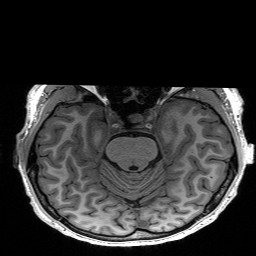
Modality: T1w
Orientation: coronal
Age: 26
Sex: male